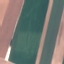
Land use / land cover class: AnnualCrop